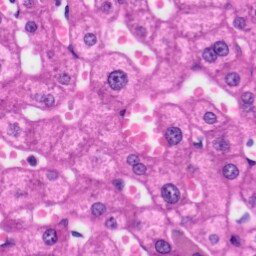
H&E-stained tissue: Liver